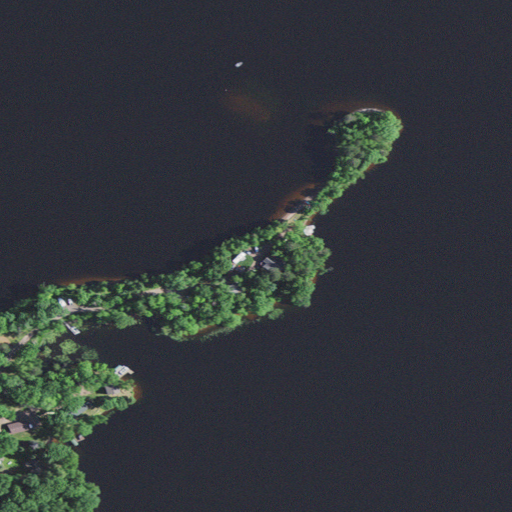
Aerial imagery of cape in Wisconsin named Norway Point containing open water, open development, deciduous forest, woody wetlands, mixed forest, and grassland